Question:
I'm reviewing old data warehouse & I have encountered unusual 1: 1 relationship between factless fact table (Fact_contact) & Dim_Incident.
In general, Fact_Contact is used for recording cases/tickets/enquiries. Some of the customers are anonymous; therefore, there are uniqueCustRef & CustomerRef "facts" that are used for distinct count.
1:1 relationship between fact & dimension tables does not feel right. Is it a recommended solution? Currently, there is no documentation why it was designed the way it was.
Thank you.
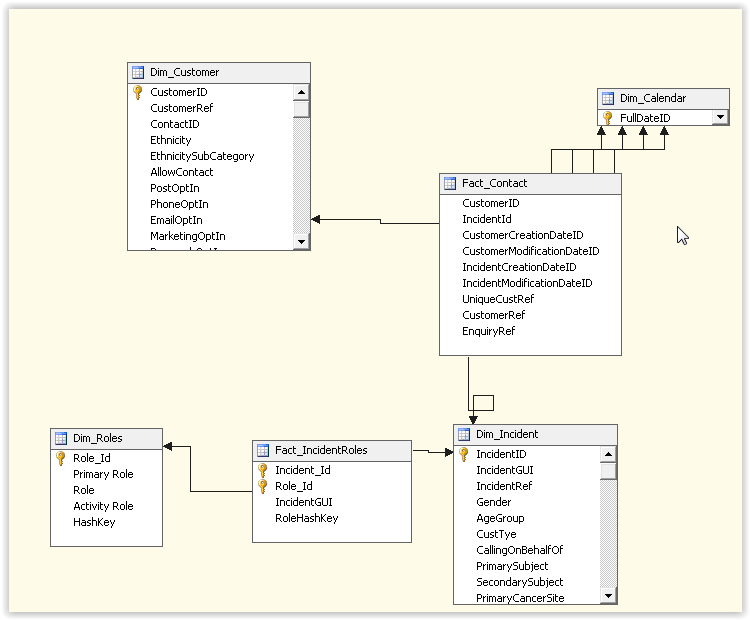
Answer: You might be right; this does not look right.
The FactContact
should not have the incidentId
I do not know the requirements but logically thinking I would suggest the following;
'''
IncidentType - what is the type of incident that is logged
FirstIncidentId - the first incident corresponding to the customer/IncidentType
FirstIncidentDate - Date of the above incident
LastIncidentId - the last incident corresponding to the customer/incidenttype - when there is only one incident you will have the firstincidentid and lastincidentid the same
LastIncidentDate - the date of the above incident
IncidentCount - the number of incidents for the customer/incidenttype combination
'''
Hope this helps